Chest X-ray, AP view. Patient: 16 years old, sex M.
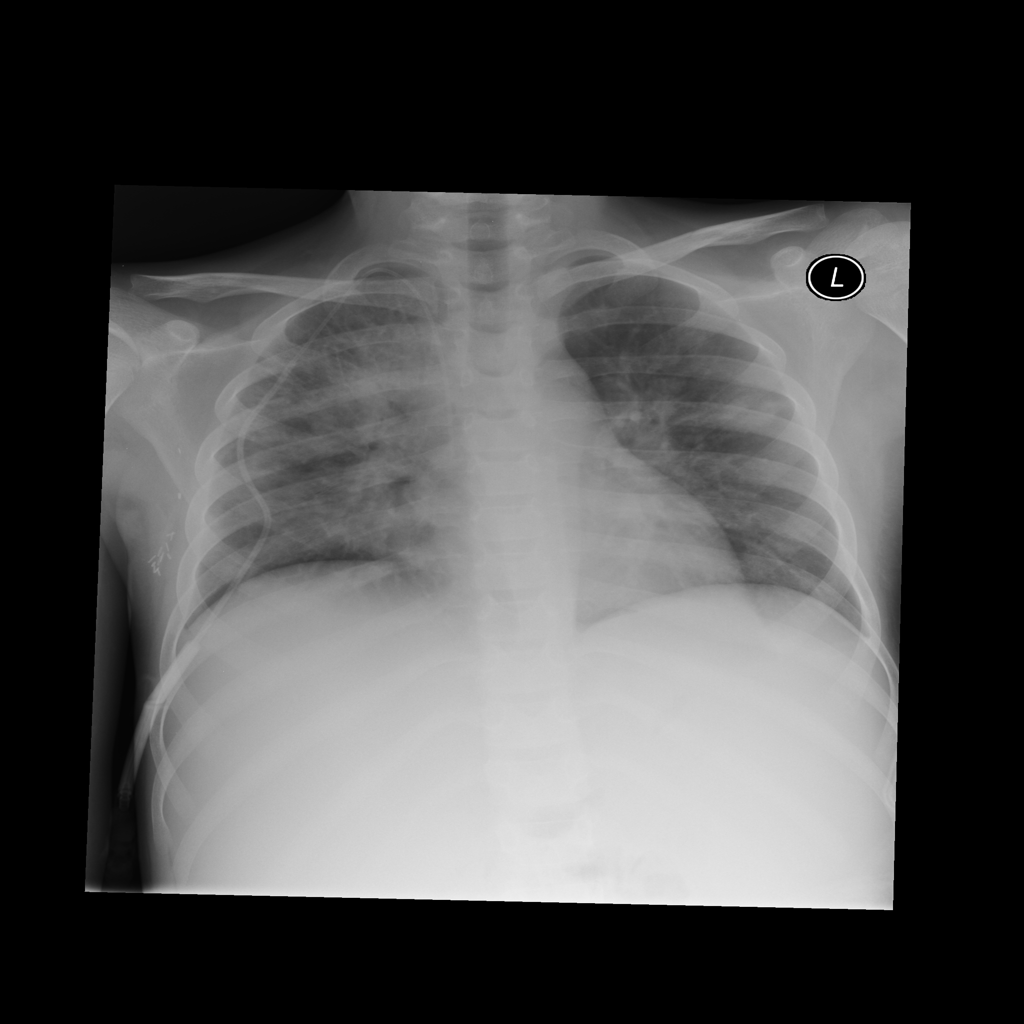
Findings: No Finding